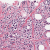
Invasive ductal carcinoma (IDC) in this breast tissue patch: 0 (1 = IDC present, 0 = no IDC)